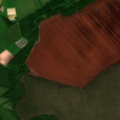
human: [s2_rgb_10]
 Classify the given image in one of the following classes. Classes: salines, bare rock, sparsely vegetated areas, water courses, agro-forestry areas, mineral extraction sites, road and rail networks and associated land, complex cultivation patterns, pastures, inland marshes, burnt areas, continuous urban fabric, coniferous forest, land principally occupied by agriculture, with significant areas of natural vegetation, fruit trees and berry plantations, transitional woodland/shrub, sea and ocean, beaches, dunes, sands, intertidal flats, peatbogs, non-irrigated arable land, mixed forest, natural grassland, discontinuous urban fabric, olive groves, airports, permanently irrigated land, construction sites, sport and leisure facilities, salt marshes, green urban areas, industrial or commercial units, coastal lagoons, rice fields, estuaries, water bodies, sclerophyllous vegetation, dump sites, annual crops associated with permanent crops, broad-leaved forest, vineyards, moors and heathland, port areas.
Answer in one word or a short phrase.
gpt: non-irrigated arable land, pastures, broad-leaved forest, coniferous forest, transitional woodland/shrub, peatbogs